Field crop: maize
Growth stage: 2
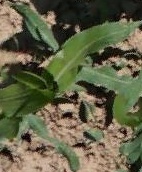
Species: maize